Question: I am using TTTAtributedLabel in my app to make text bold and remaining as it is using custom fonts. Now I want to add some space of 5px between the bold and non bold text. How can I do this? I want to add space after 1.JANUAR 1934.

Thanks in advance.
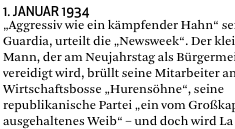
Answer: using <URL>, and add it to your ns-attributed-string,
'''
CTRunDelegateCallbacks callbacks;
callbacks.version = kCTRunDelegateCurrentVersion;
callbacks.getAscent = ascentCallback;
callbacks.getDescent = descentCallback;
callbacks.getWidth = widthCallback;
callbacks.dealloc = deallocCallback;
spaceRunDelegate = CTRunDelegateCreate(&callbacks, NULL);
spacingAttrs = [[NSDictionary dictionaryWithObjectsAndKeys:
(id)spaceRunDelegate,
(NSString*)kCTRunDelegateAttributeName,nil] retain];
//add the attr to your ns-attributed-string
'''